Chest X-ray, PA view. Patient: 30 years old, sex F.
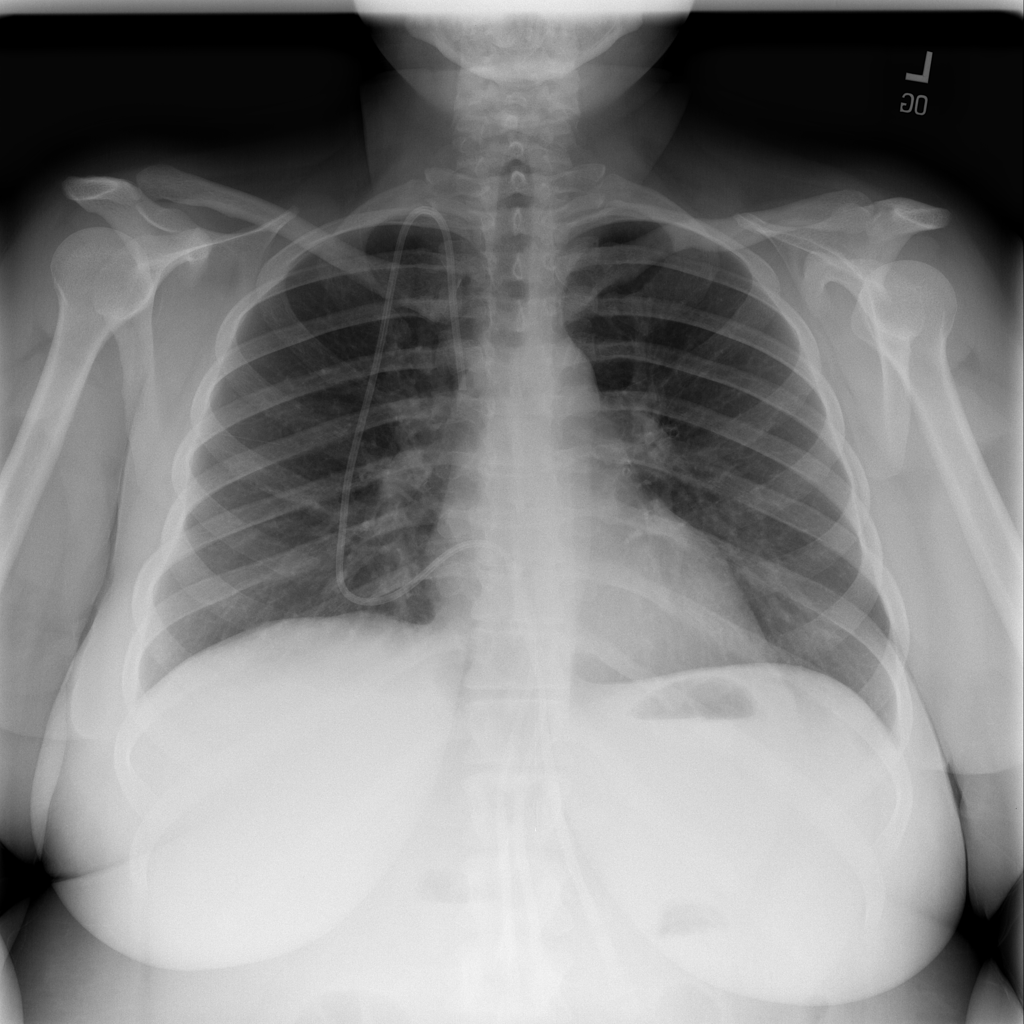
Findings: No Finding